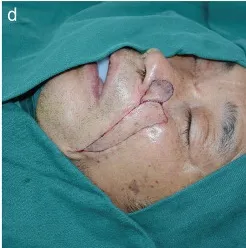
A 70-year-old man with a history of basal cell carcinoma on the left ala for 1 year. Application of the sequential flap in a third patient. (d) Flaps are sutured into the defect using a dermal suture with 5-0 absorbable sutures.
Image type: medical_photograph (other_medical_photograph)